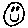
Label: smiley face